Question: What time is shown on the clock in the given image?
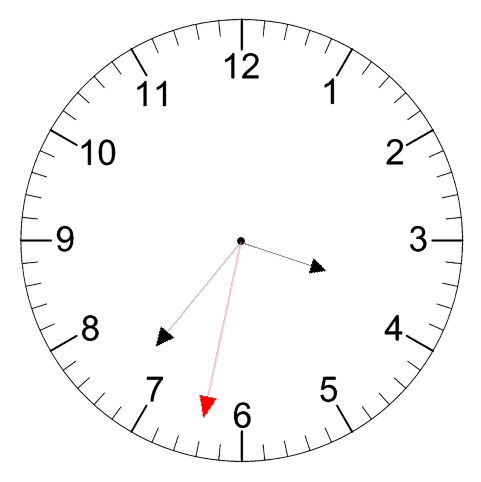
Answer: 03:36:32